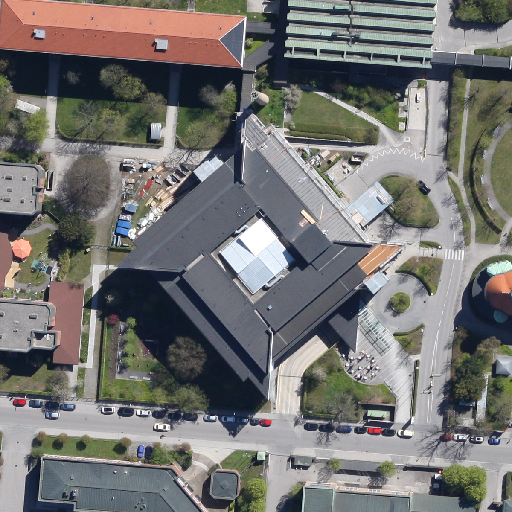
Referring expression: vehicle in the parking area